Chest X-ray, AP view. Patient: 62 years old, sex F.
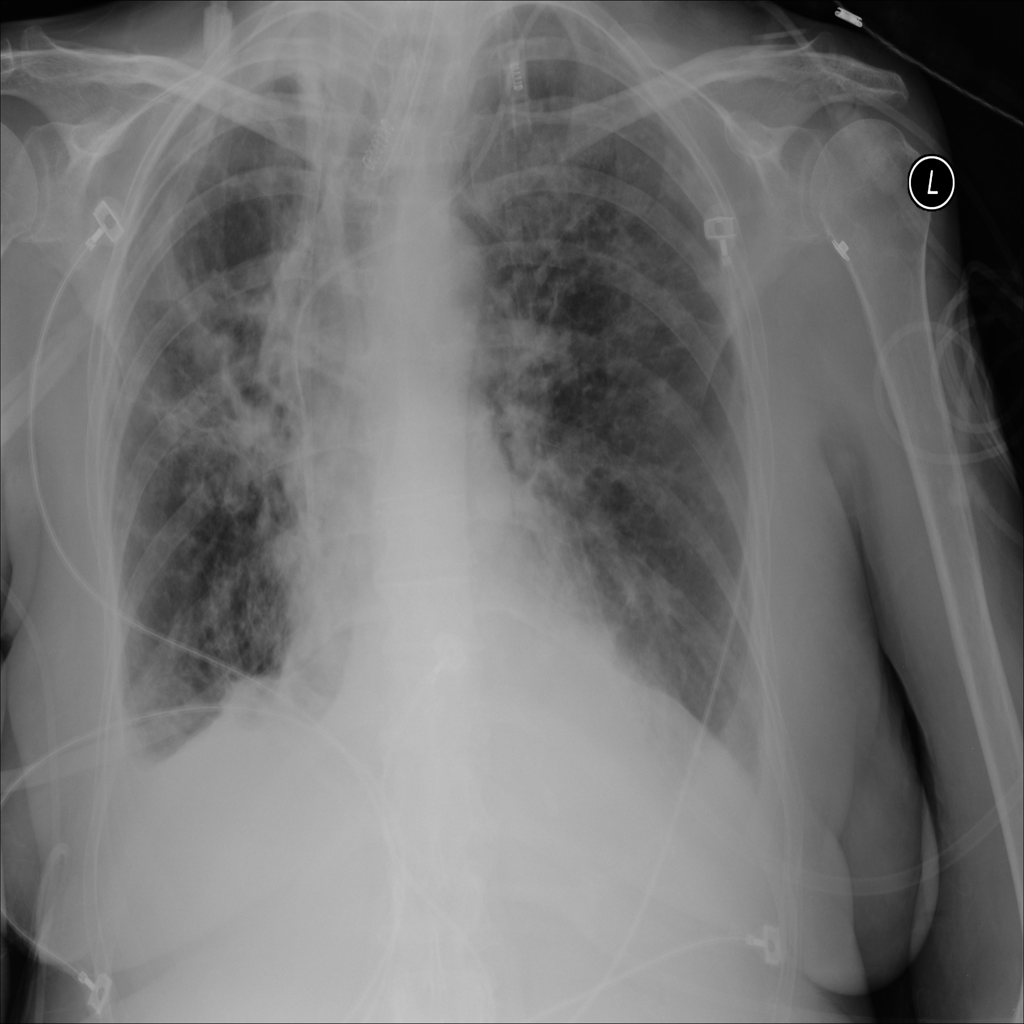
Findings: Effusion